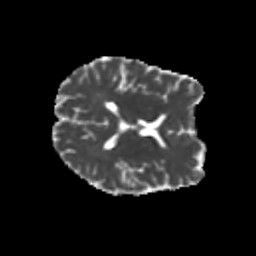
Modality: MD
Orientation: axial
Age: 24
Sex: male
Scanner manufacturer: siemens
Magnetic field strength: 3 T
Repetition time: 3.5 s
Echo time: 0.104 s